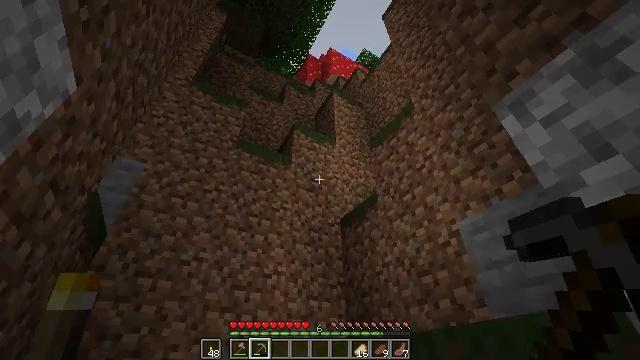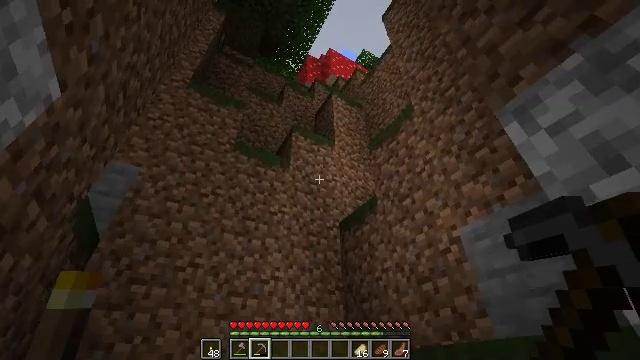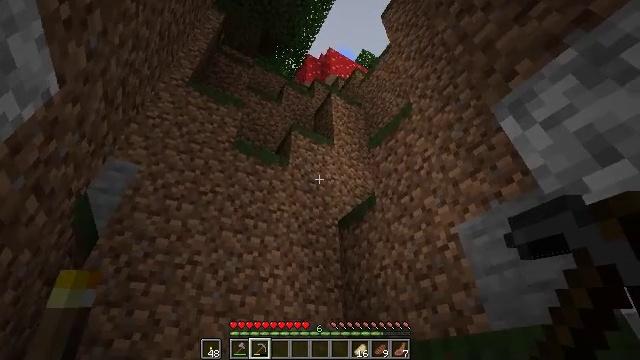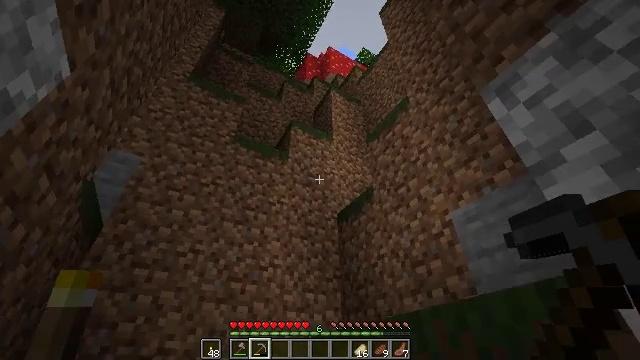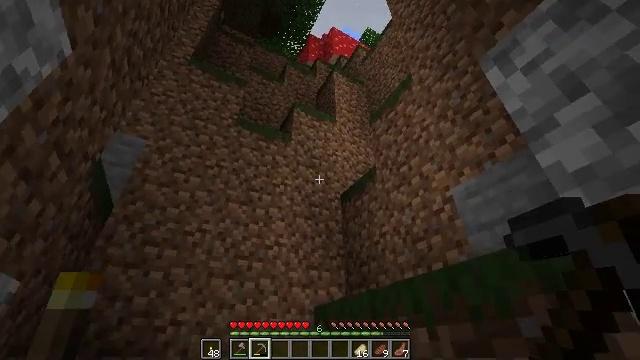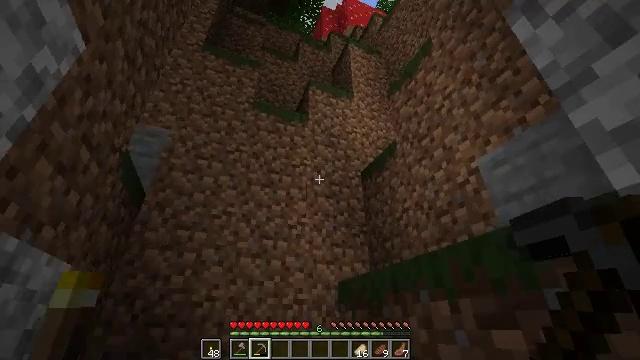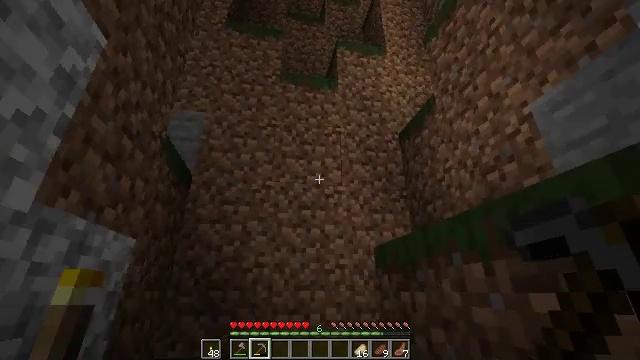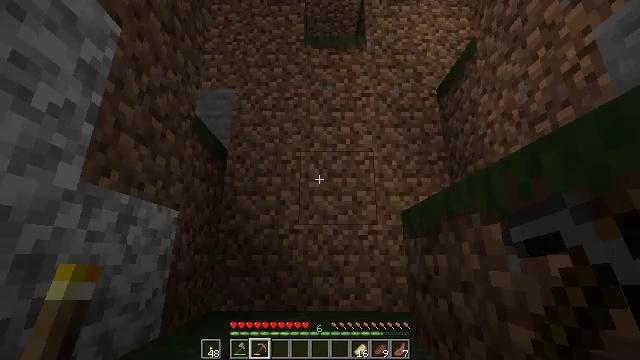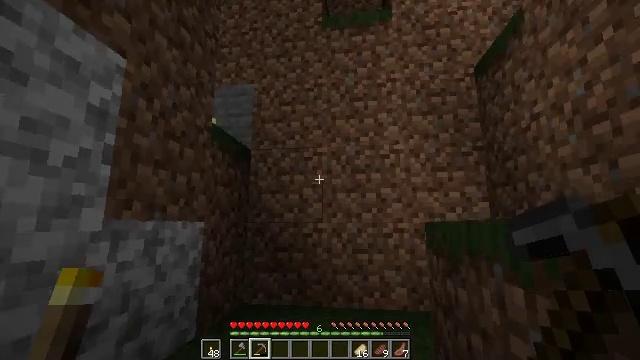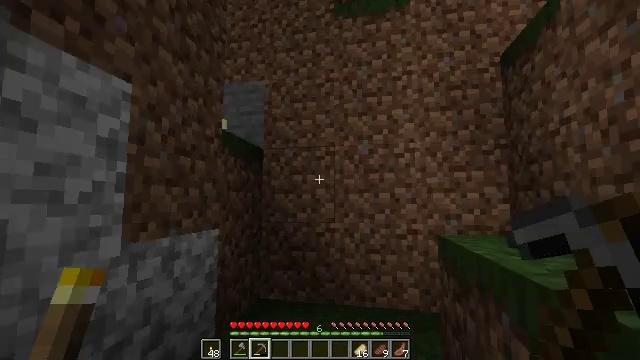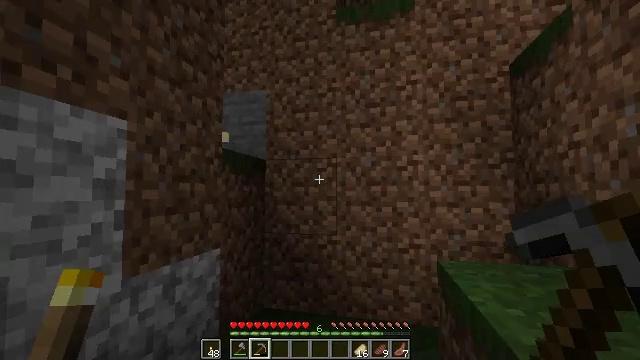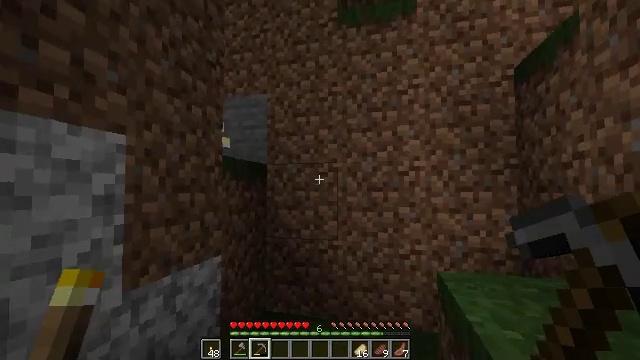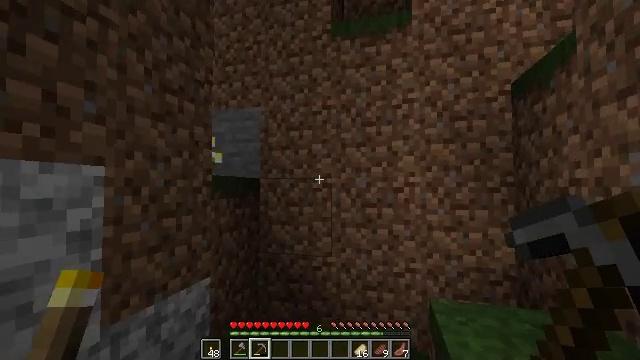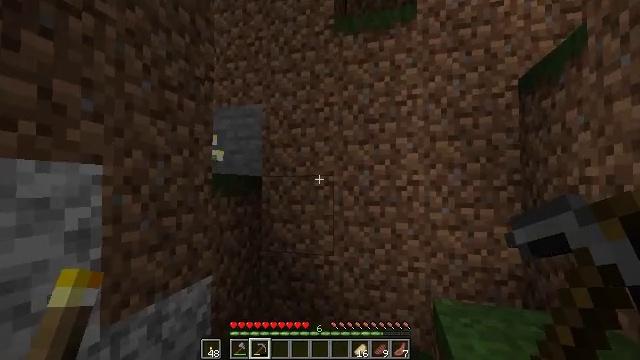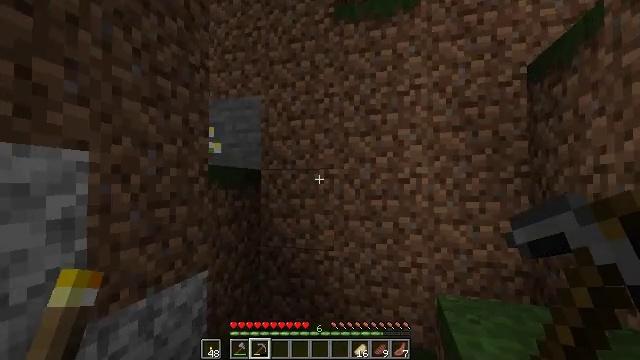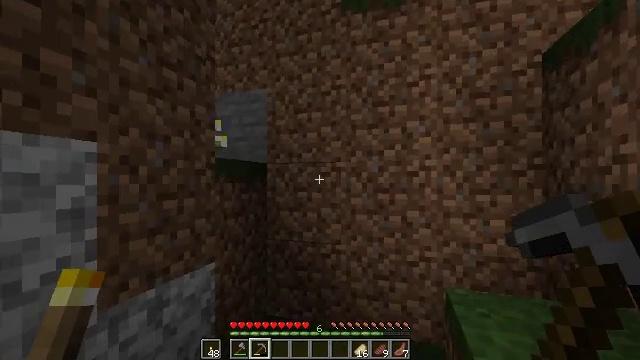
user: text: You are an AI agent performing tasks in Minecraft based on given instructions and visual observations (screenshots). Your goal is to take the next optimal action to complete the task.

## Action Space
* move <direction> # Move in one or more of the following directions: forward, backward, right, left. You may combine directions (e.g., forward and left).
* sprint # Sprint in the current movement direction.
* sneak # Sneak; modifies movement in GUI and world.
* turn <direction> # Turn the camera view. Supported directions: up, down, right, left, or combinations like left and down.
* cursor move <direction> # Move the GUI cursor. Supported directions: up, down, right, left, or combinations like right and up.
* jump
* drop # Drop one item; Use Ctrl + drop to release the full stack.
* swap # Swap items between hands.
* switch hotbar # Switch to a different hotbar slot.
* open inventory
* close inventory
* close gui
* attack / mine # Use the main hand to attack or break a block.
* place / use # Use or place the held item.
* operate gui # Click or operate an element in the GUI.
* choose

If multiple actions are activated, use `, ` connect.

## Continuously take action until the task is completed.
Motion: motion action
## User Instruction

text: Harvest the azure bluet plant.
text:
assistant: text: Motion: move forward and move left
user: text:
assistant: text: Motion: move forward and move left
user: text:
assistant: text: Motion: move forward
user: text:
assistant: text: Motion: move forward and move right, turn left and down
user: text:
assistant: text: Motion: move forward and move right, turn left and down
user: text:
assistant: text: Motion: move forward and move right, turn left and down
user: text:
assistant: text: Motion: move forward and move right, turn left and down
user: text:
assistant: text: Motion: move forward and move right, turn left and down, jump
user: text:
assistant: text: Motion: move forward and move right, turn left and down, jump
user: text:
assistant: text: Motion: move forward, turn left and down, jump
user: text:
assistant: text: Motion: move forward, jump
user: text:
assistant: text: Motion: move forward, jump
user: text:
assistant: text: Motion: move forward and move right
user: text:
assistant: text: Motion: move forward and move right
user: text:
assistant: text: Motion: move forward and move right, turn left
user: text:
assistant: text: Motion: move forward and move right, turn left and down
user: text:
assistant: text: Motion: move forward and move right, turn left
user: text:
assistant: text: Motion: move forward and move right, turn left
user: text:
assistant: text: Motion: move forward and move right, turn left
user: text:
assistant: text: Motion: move forward and move right, turn left
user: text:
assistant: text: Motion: move forward and move right
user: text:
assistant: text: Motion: move forward and move right
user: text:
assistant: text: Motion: move forward and move right
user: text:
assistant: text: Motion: move right
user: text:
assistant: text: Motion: move right, turn left
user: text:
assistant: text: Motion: move right, turn left
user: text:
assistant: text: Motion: move right, turn left
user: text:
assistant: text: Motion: move right, turn left
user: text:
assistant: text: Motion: move right, turn left
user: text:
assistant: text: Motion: move right, turn left and up